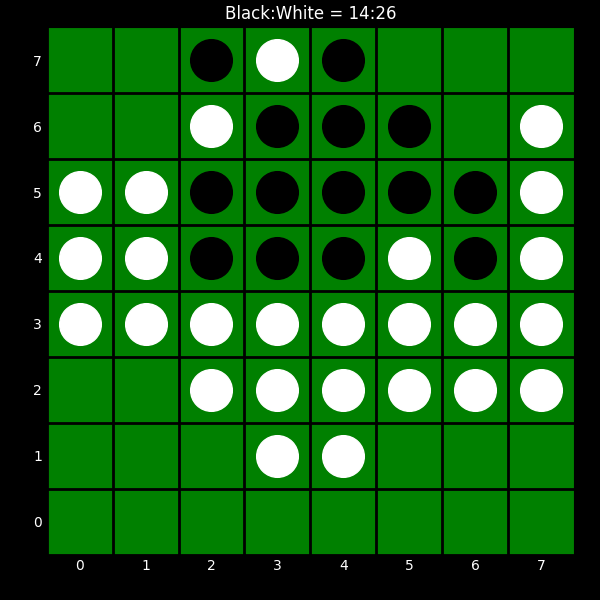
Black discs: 14
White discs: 26